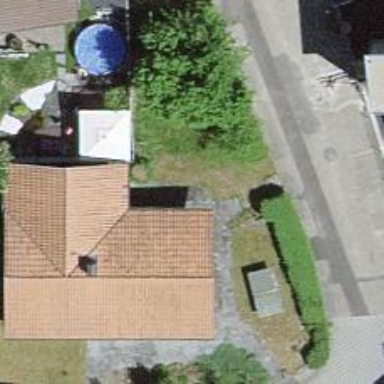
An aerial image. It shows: Shed building.